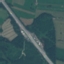
Label: Highway